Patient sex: M
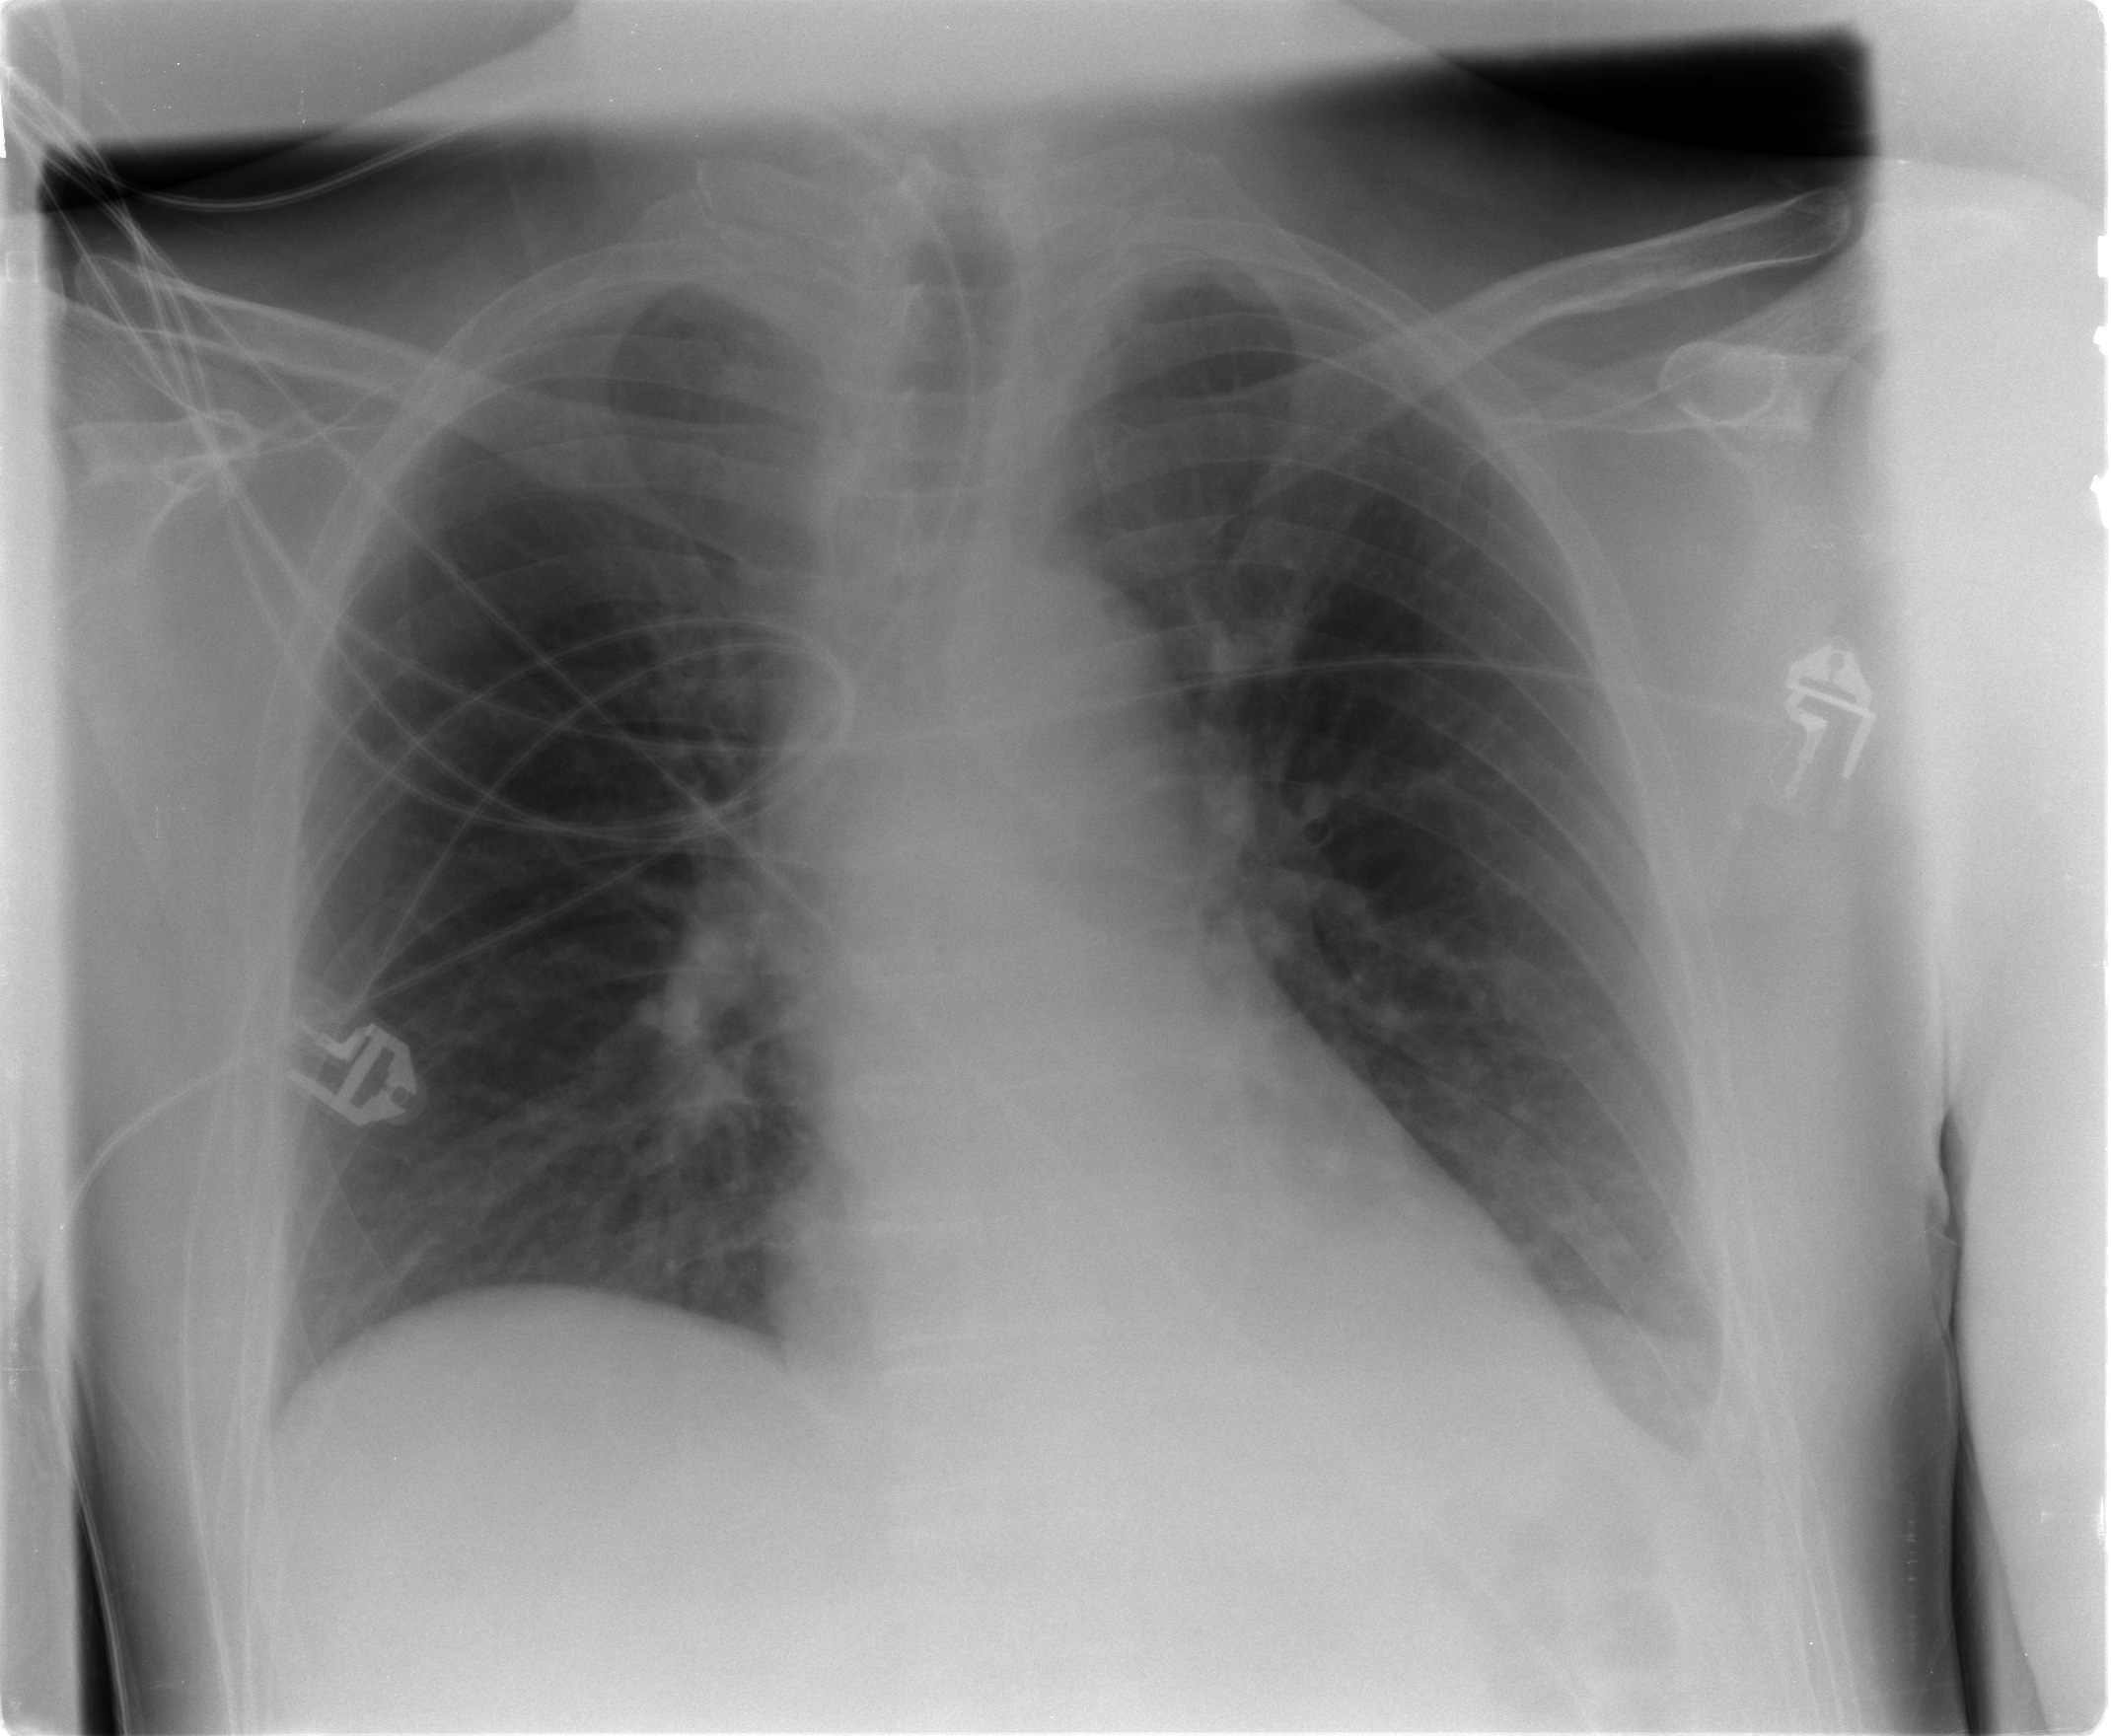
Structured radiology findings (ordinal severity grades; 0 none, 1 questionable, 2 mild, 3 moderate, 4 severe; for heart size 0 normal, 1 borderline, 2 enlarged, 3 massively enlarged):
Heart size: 0
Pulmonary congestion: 0
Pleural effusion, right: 0
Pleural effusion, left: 1
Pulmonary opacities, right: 0
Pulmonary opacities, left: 0
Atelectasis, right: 0
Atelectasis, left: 2